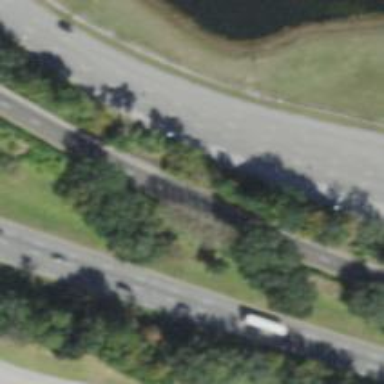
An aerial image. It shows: Expressway with asphalt surface identified as secondary road.